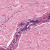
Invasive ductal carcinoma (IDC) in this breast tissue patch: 0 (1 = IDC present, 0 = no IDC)